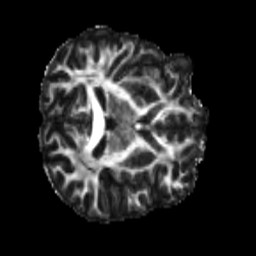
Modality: FA
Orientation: axial
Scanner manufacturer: siemens
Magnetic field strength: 3 T
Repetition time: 4 s
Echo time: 0.0594 s